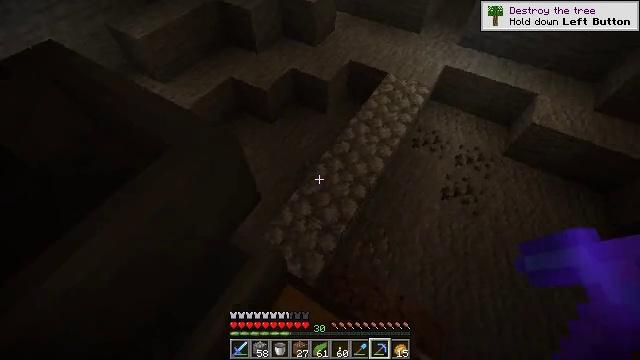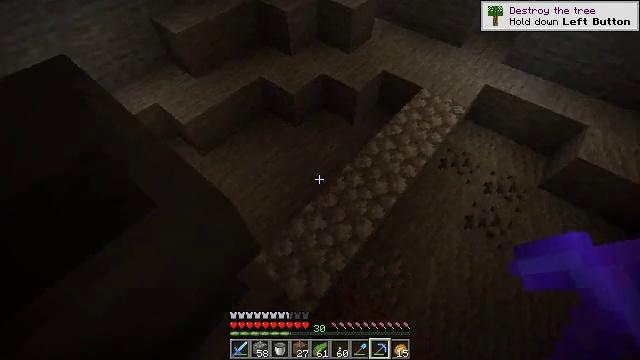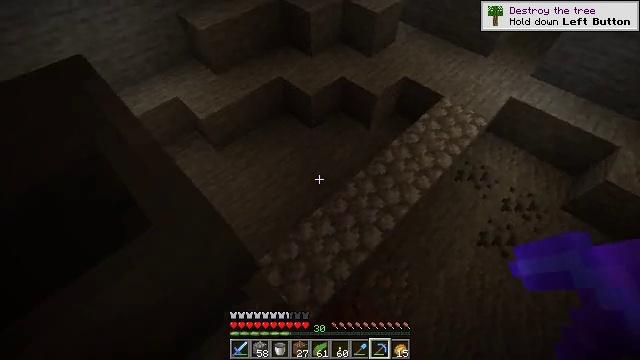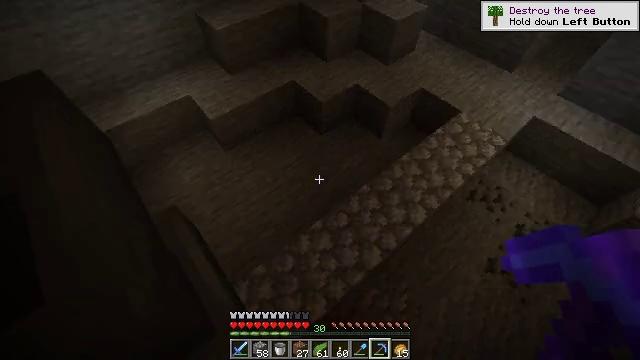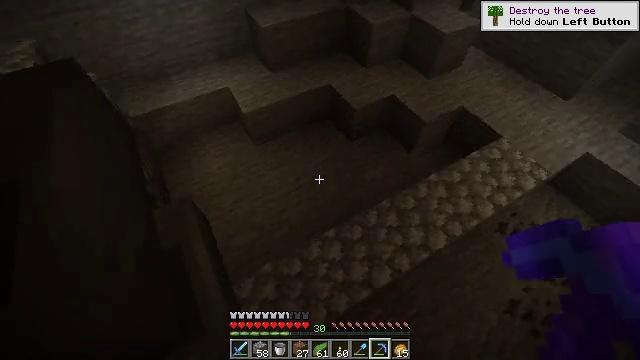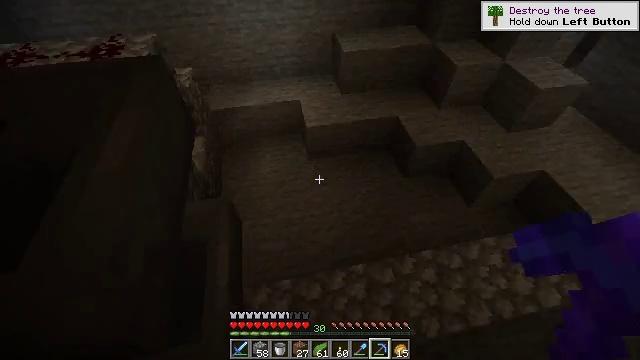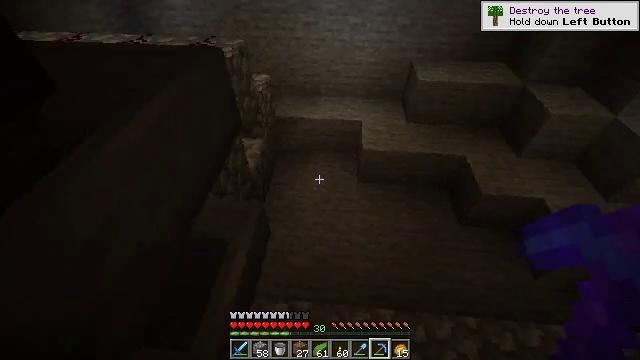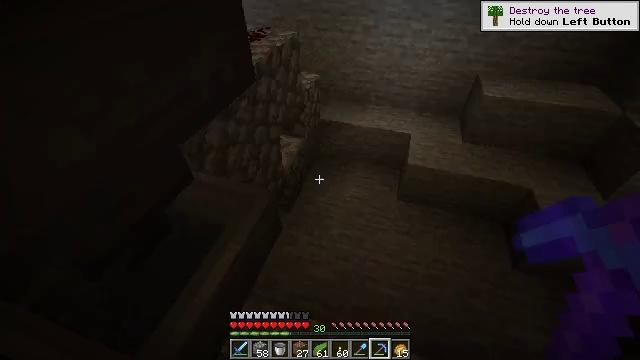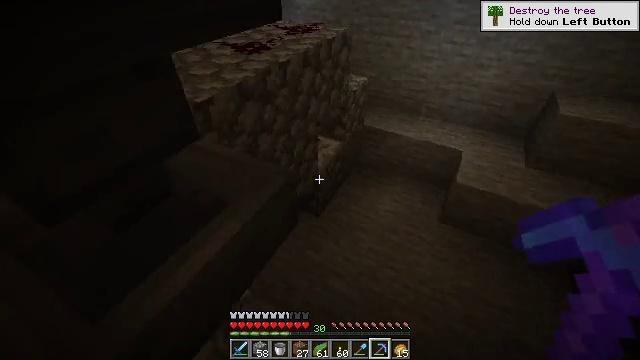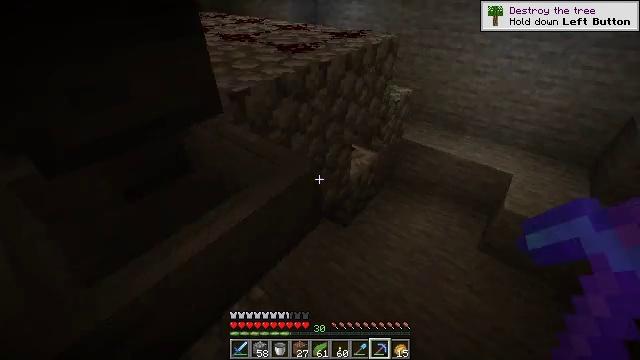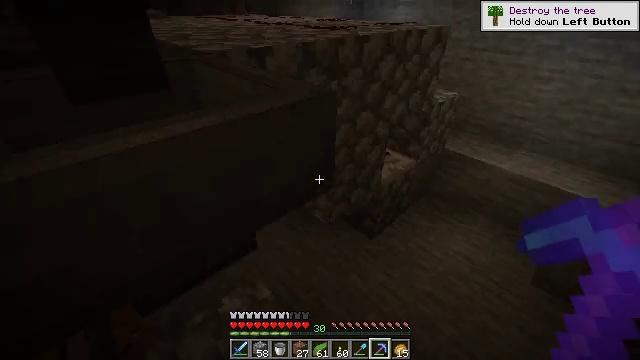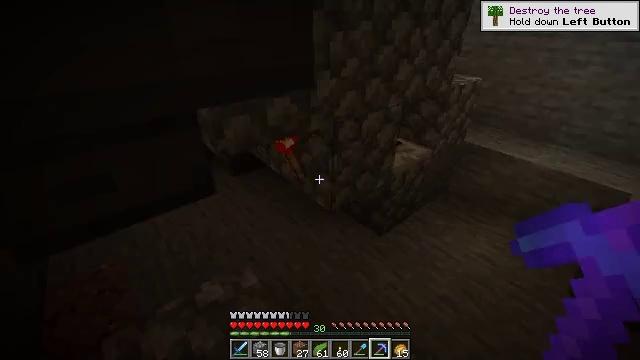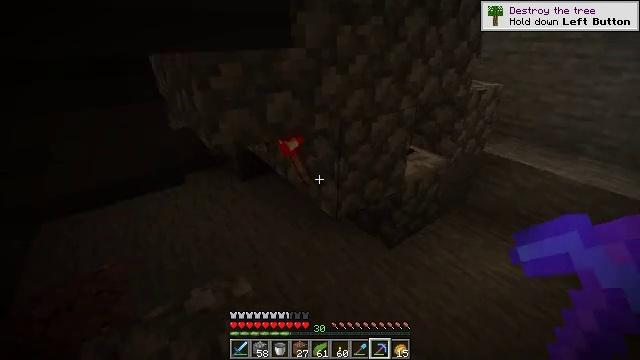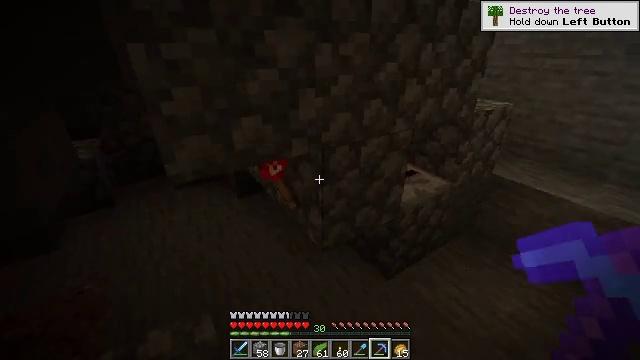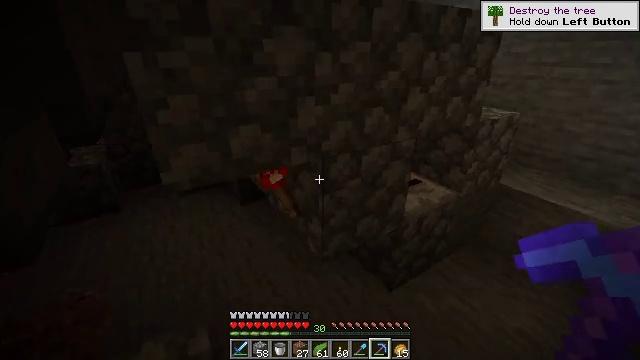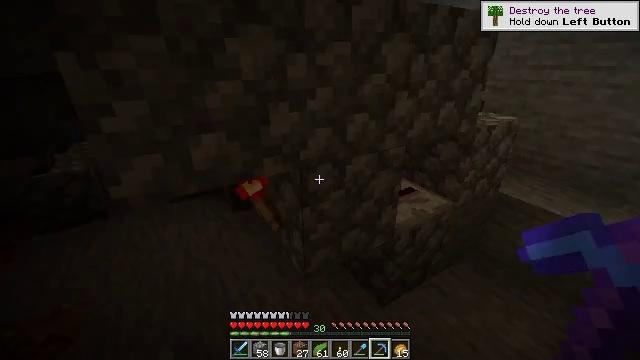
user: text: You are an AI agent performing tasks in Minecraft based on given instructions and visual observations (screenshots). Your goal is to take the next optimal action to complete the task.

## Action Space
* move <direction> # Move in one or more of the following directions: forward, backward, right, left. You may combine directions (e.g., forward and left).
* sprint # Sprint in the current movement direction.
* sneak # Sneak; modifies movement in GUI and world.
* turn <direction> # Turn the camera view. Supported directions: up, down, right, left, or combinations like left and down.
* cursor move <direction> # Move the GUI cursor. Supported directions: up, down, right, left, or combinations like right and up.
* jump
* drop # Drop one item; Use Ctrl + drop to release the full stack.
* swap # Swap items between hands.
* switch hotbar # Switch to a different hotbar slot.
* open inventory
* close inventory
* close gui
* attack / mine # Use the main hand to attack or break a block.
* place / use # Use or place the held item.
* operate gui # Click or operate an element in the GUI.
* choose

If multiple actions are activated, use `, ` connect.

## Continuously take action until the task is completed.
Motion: motion action
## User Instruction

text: Remove the redstone wall torch by mining.
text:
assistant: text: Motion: move forward, turn left
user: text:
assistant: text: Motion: move forward, turn left
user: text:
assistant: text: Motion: move forward, turn left
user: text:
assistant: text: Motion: move forward, turn left
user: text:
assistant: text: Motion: move forward, turn left and up
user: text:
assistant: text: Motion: move forward, turn left and up
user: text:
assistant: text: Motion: move forward, turn left and up
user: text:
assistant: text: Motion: move forward, turn left and up
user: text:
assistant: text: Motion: move forward, turn left and up
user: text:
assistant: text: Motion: move forward, turn left and up
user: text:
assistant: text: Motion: move forward and move right, turn left and up
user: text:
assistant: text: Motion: move forward and move right, turn left and up
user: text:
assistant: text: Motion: move forward and move right, turn left and up
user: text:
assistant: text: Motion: move forward and move right, turn left and up
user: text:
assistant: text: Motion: move forward and move right
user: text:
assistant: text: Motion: move forward and move right
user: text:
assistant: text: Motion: move forward and move right
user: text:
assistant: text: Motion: move forward and move right, turn right and up
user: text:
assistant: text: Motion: move forward and move right, turn right and up
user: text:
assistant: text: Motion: move forward and move right, turn right
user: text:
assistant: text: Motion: move forward and move right, turn right
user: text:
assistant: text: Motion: move forward and move right
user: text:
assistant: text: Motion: move forward and move right
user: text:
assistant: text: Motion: move forward and move right
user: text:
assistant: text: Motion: move forward and move right, turn left
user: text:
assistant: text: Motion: move forward and move right, turn left
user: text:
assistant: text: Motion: move forward and move right, turn left
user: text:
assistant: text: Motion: move forward and move right
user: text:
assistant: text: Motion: move forward, turn left
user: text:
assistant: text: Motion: move forward, turn left